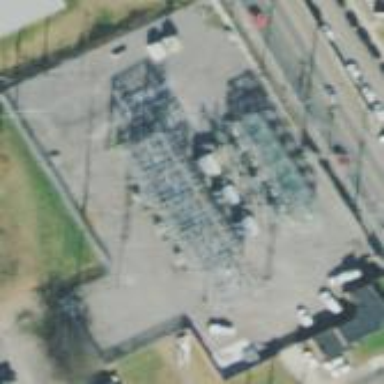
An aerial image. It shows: Outdoor distribution substation.